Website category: auto
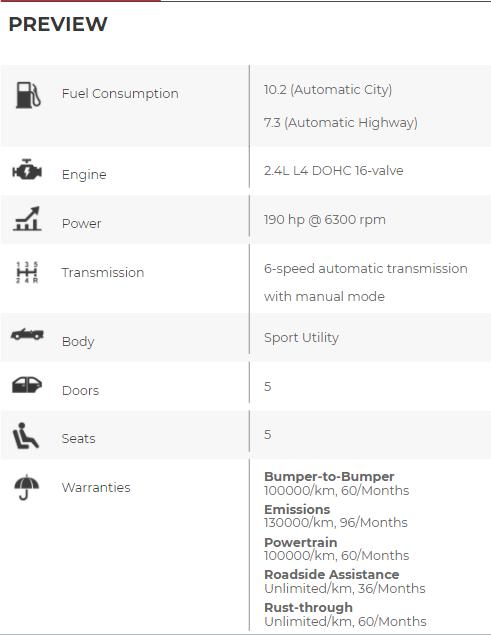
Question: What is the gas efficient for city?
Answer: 10.2 (Automatic City)

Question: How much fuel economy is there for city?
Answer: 10.2 (Automatic City)

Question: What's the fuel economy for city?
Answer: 10.2 (Automatic City)

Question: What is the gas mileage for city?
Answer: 10.2 (Automatic City)

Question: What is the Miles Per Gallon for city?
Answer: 10.2 (Automatic City)

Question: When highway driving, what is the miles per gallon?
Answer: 7.3 (Automatic Highway)

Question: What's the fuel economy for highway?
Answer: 7.3 (Automatic Highway)

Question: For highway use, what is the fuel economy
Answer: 7.3 (Automatic Highway)

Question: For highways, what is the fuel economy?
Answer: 7.3 (Automatic Highway)

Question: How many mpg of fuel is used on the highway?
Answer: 7.3 (Automatic Highway)

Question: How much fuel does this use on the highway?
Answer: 7.3 (Automatic Highway)

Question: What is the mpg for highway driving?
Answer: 7.3 (Automatic Highway)

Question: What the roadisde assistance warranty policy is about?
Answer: Unlimited/km, 36/Months

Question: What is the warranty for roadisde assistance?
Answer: Unlimited/km, 36/Months

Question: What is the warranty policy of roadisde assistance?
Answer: Unlimited/km, 36/Months

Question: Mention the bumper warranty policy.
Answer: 100000/km, 60/Months

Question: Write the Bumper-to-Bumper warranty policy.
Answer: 100000/km, 60/Months

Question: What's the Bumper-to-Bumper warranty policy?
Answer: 100000/km, 60/Months

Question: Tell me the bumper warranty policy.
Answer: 100000/km, 60/Months

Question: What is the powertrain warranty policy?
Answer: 100000/km, 60/Months

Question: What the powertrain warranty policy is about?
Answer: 100000/km, 60/Months

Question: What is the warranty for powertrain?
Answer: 100000/km, 60/Months